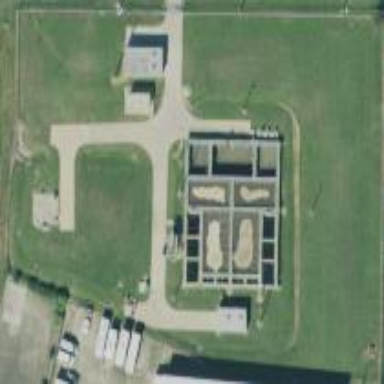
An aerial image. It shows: Wastewater plant.